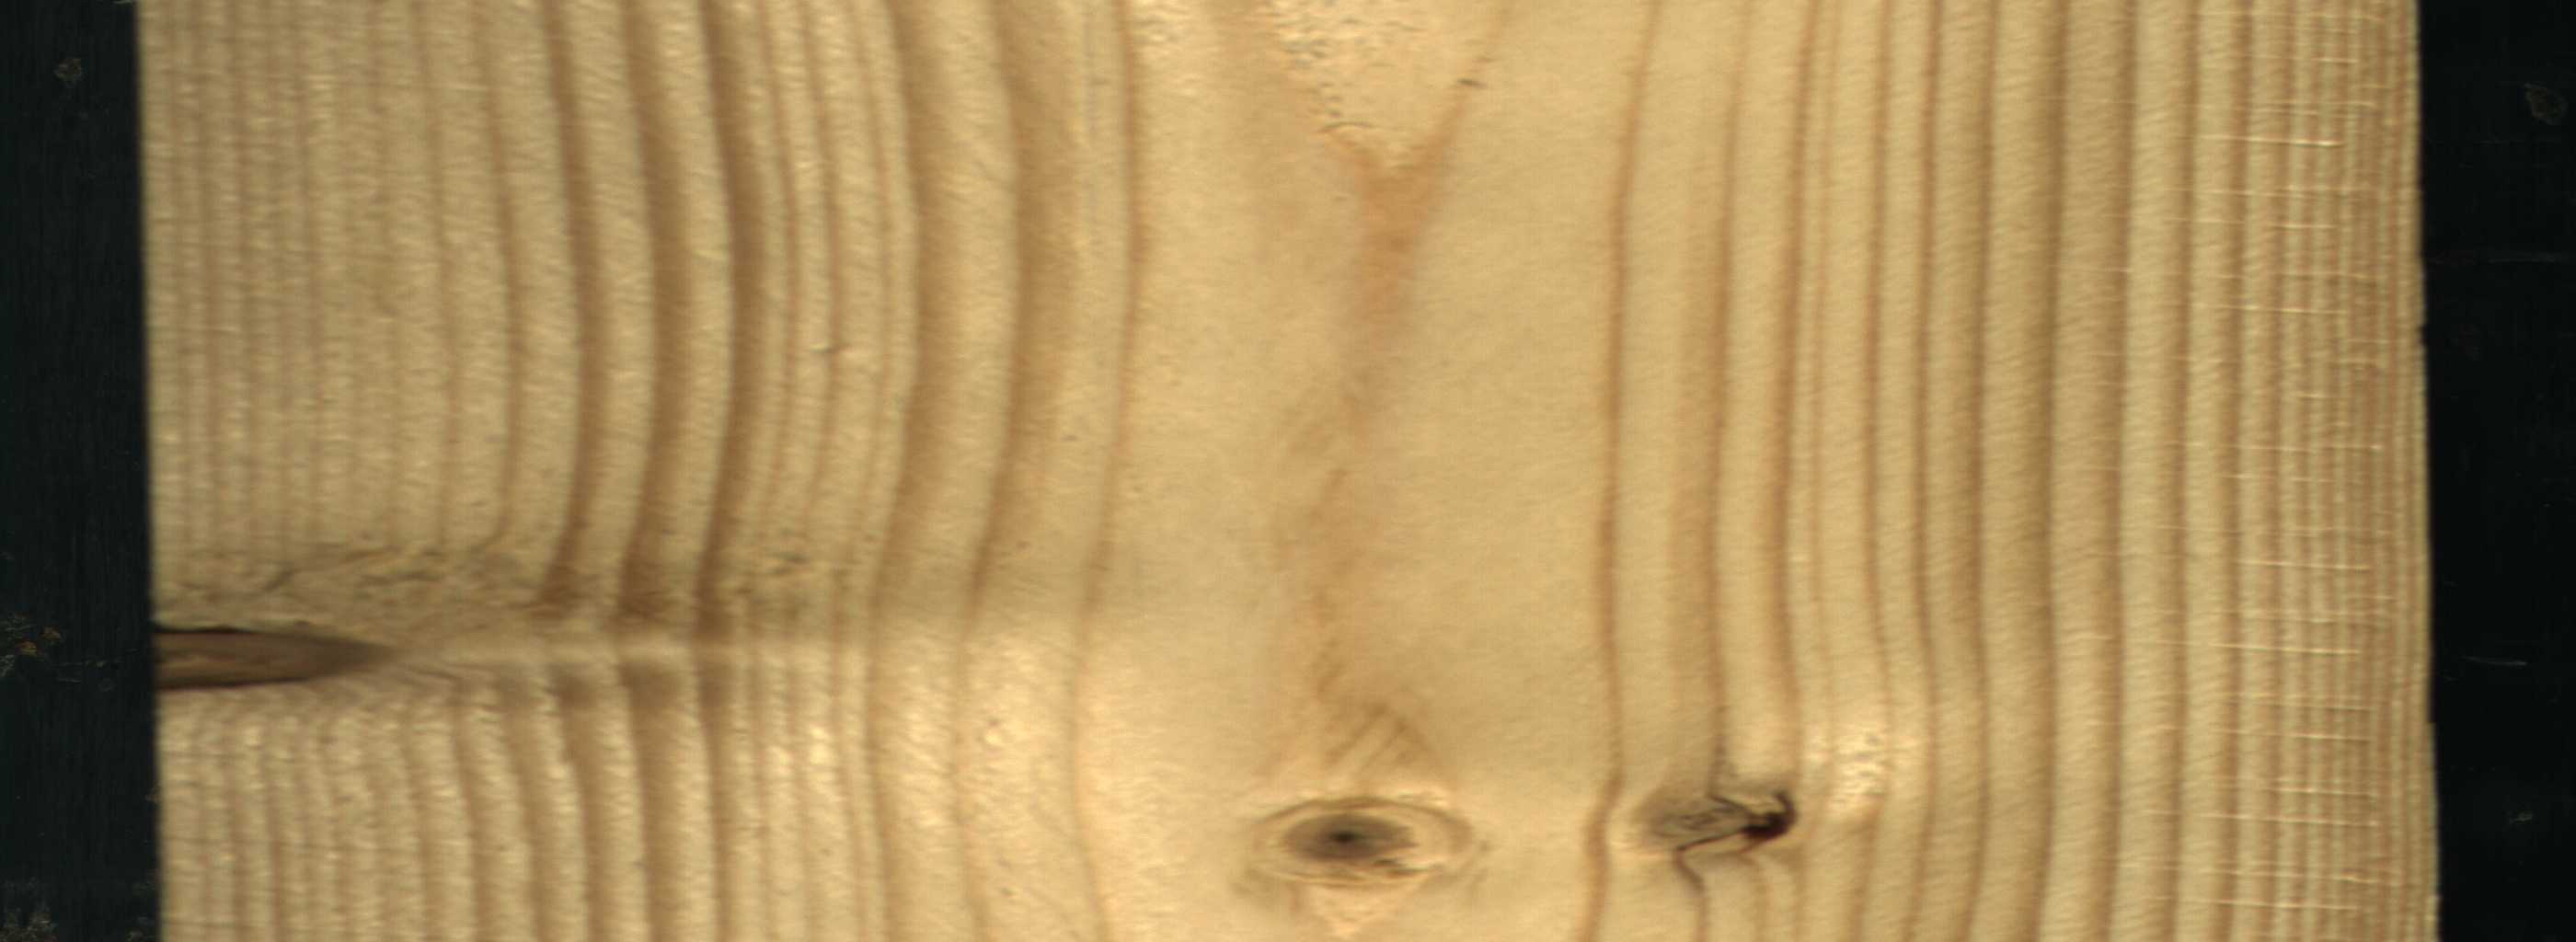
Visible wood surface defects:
Dead_Knot
Dead_Knot
Live_Knot